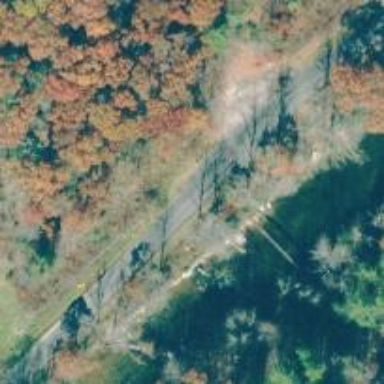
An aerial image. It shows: Path on suspension bridge with excellent trail visibility.